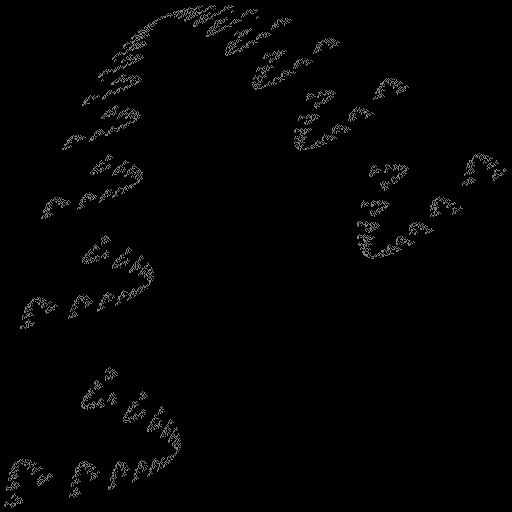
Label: zigzag